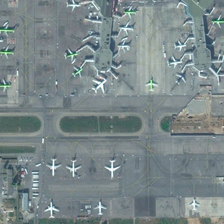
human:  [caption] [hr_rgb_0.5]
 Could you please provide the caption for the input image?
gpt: many planes are parked in an airport .

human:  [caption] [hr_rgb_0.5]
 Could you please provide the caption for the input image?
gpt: many planes are parked in an airport .

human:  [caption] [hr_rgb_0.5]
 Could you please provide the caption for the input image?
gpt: many planes are parked in an airport .

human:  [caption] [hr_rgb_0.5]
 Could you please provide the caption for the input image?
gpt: many planes are parked in an airport .

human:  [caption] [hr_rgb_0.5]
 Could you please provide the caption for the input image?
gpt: many planes are parked in an airport .